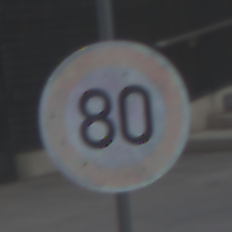
Verkehrszeichen: Geschwindigkeit80
Umgebung: Outdoor, Urban
Tageszeit: MorningAfternoon
Wetter: PartlyCloudy
Licht: Natural
Jahreszeit: NotSpecified
Kontrast: LowContrast